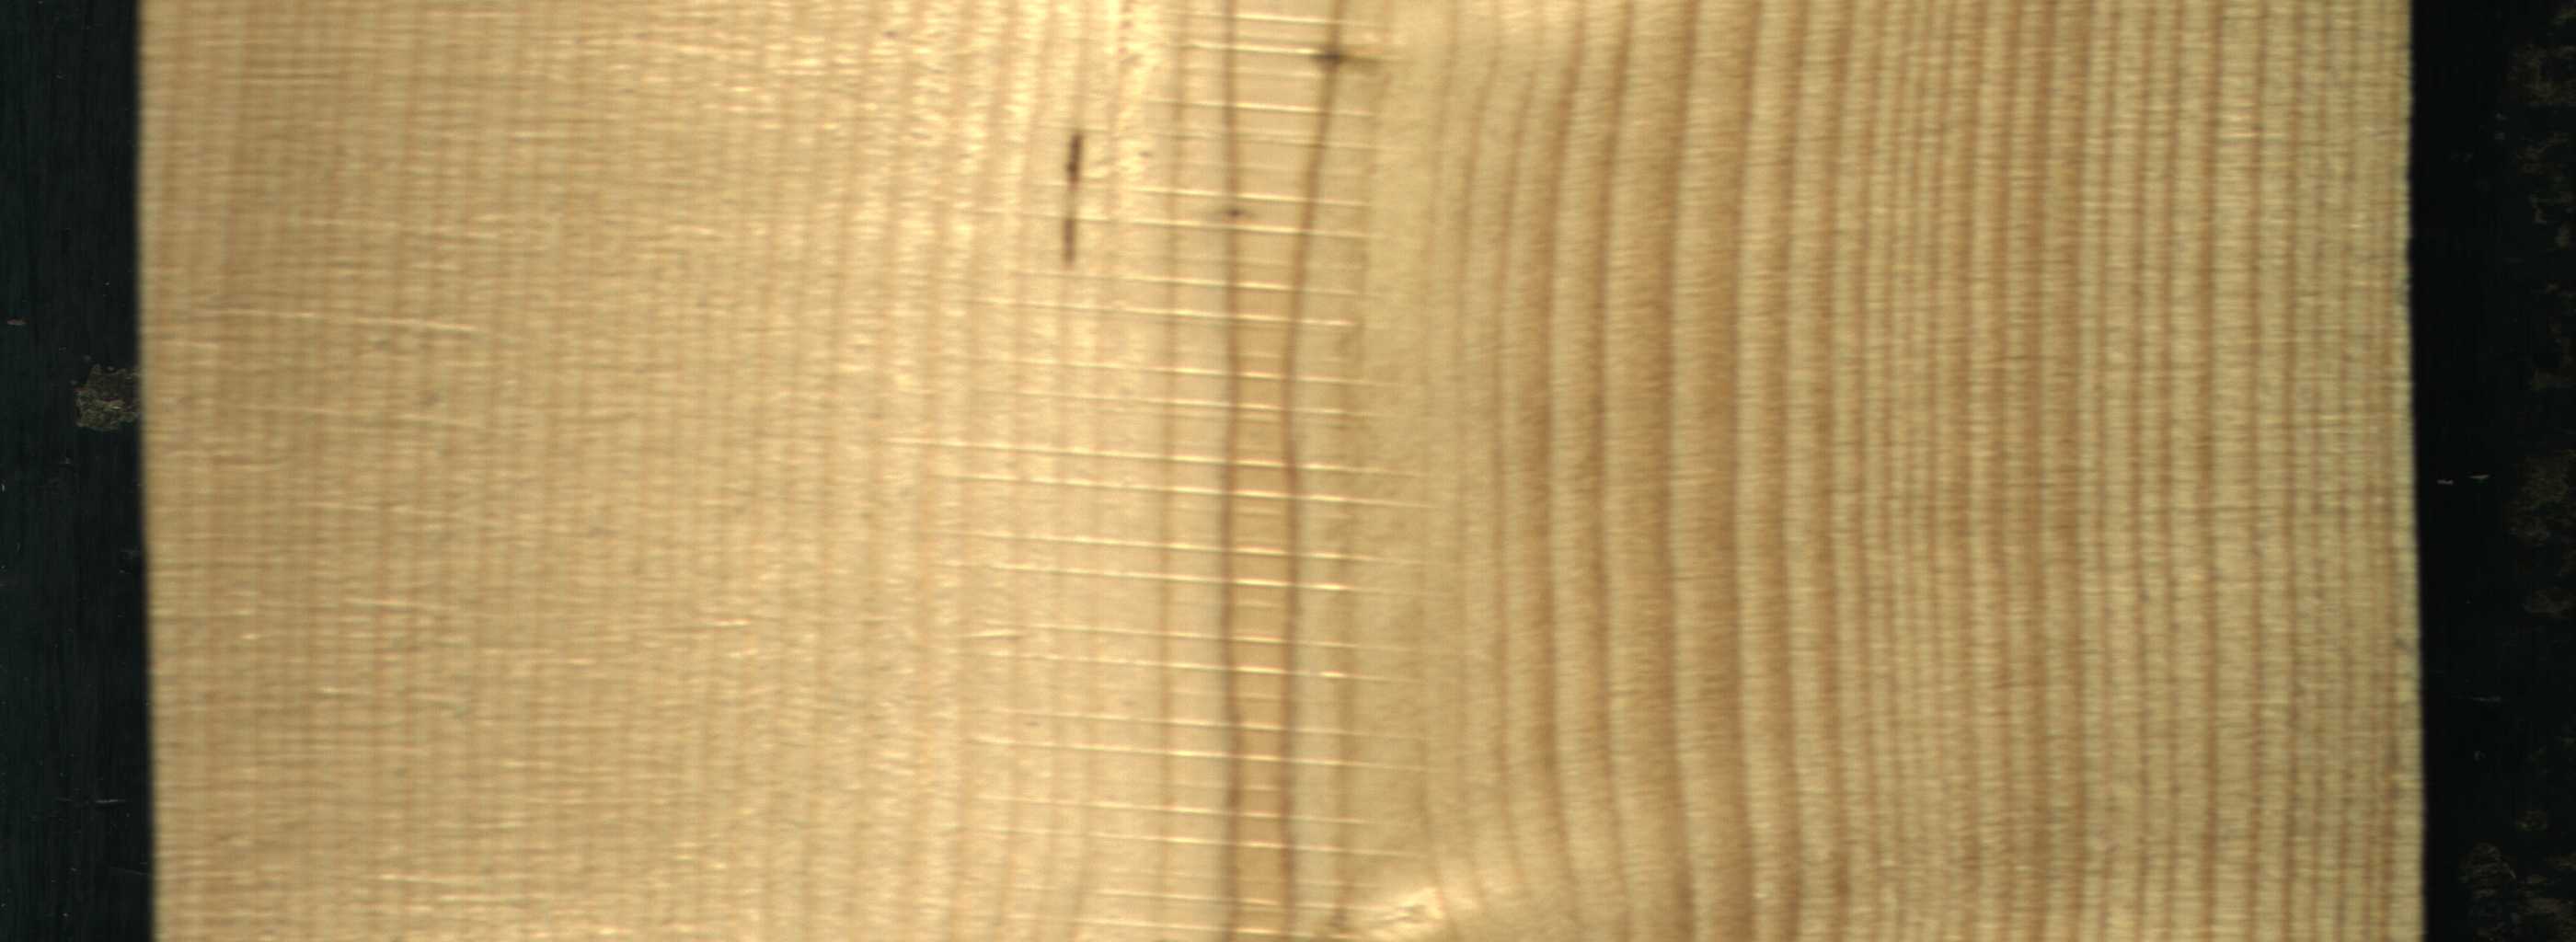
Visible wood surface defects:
resin
Live_Knot